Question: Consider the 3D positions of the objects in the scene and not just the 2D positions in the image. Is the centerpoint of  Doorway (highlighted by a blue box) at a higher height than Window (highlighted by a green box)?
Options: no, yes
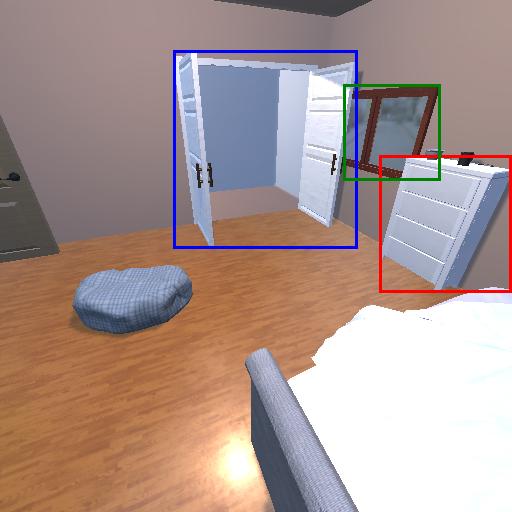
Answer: no